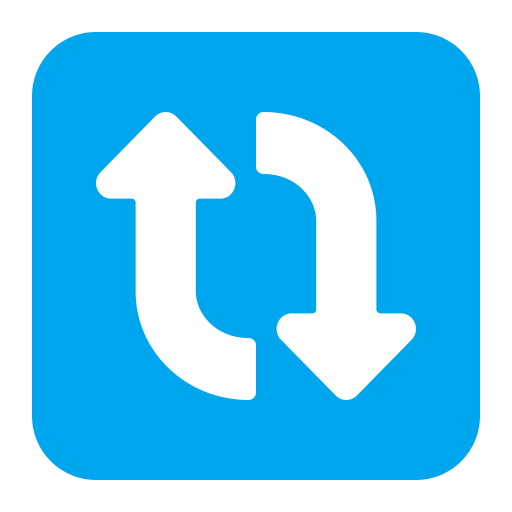
clockwise vertical arrows flat